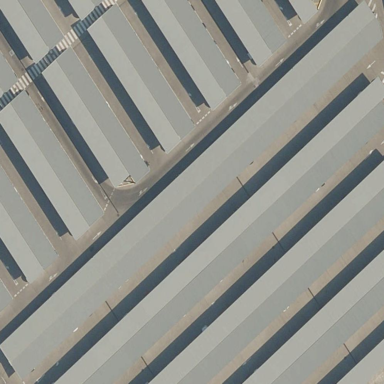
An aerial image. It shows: Carport structure.